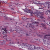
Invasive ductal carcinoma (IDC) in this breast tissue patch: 1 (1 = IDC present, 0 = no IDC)